Chest X-ray. View position: PA
Patient age: 61
Patient sex: M
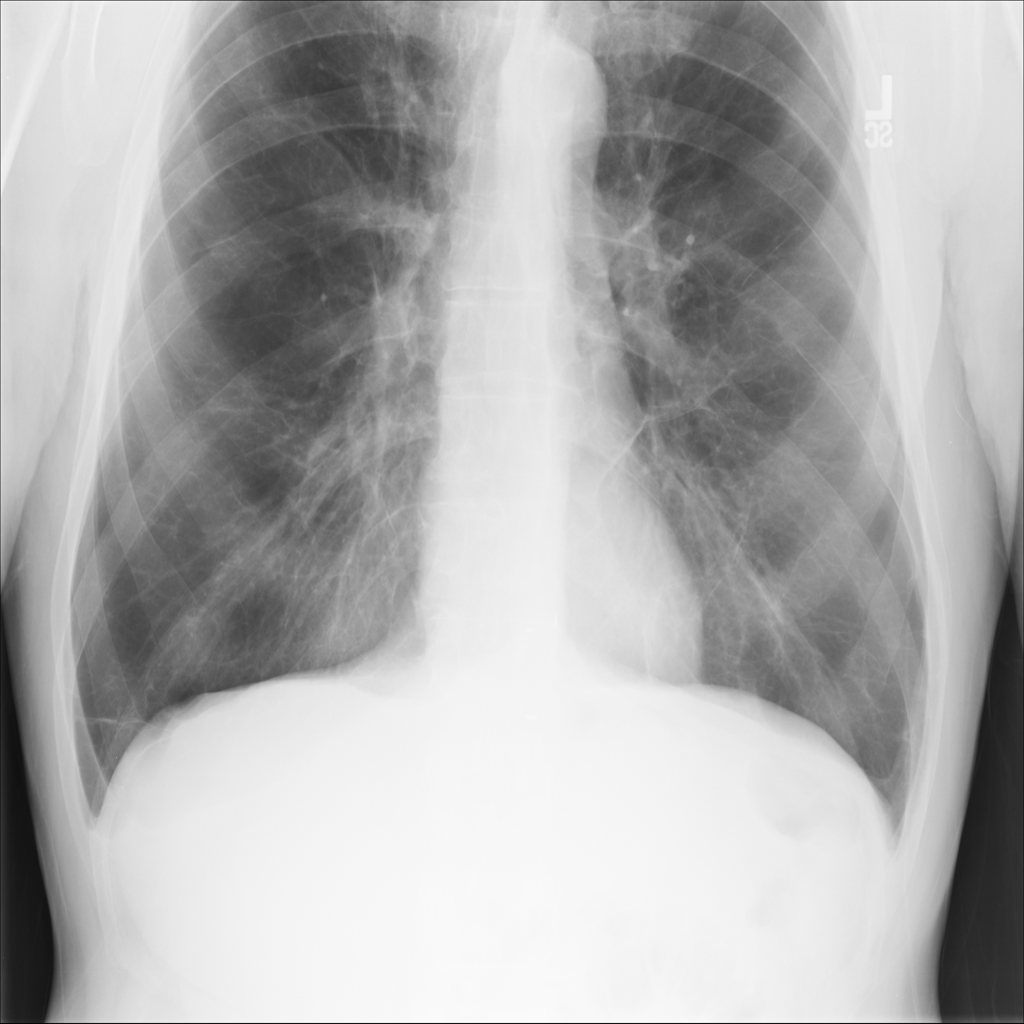
Finding: Pneumothorax